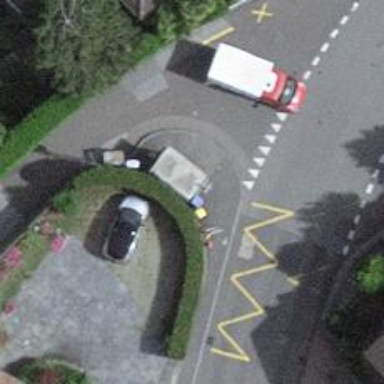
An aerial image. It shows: Bus stop with shelter.